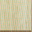
Piece: xx